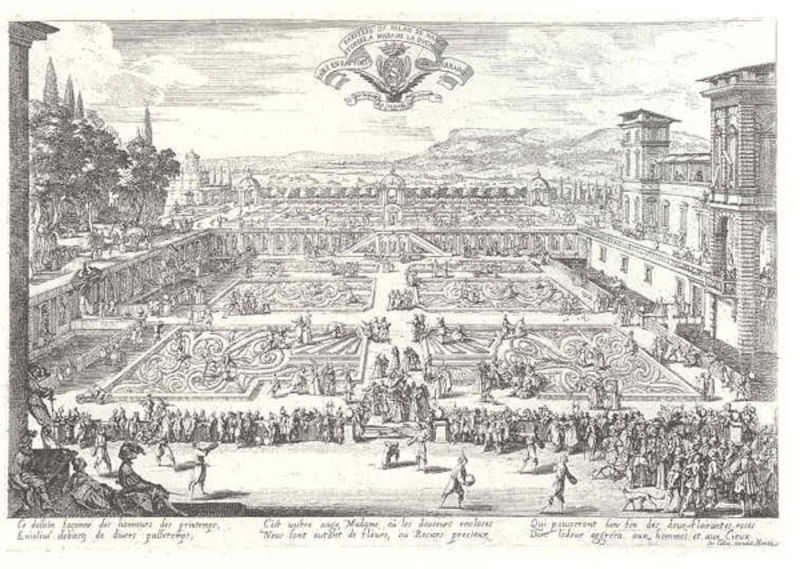
Titel: Der Schloßpark von Nancy
Künstler: Jacques Callot
Standort: Karlsruhe
Institution: Staatliche Kunsthalle Karlsruhe
Schlagwörter: baum, himmel, mann, schatten, wasser, weiß, wolken, bäume, frauen, landschaft, menschen, sitzen, stadt, blumen, fenster, frankreich, frau, grau, hintergrund, männer, schwarz, säule, säulen, zeichnung, anlage, gebäude, haus, hund, hunde, park, parkanlage, schloss, tiere, ball, fest, leute, masse, menge, versammlung, feier, gesichter, wand, architektur, barock, stein, ferne, horizont, häuser, hügel, natur, pappel, pappeln, weite, busch, büsche, kirche, wege, boden, sitzend, stehend, adel, personen, pflanzen, theater, england, krone, renaissance, tal, wald, brunnen, kinder, turm, garten, zypressen, terrasse, holzschnitt, schrift, ansicht, fassade, italien, vedute, zuschauer, fahne, berge, mauer, grafik, graphik, hecke, hof, kutsche, platz, inszenierung, pilaster, französisch, kuppel, frakreich, treppe, treppen, gefolge, kaiser, könig, soldaten, karten, symmetrie, inschrift, ornamente, bedienstete, stufen, bauer, symetrie, eingang, gang, innenhof, burg, türme, palast, palazzo, kohle, symmetrisch, druck, schwarz weiß, radierung, stich, illustration, text, soldat, auflauf, bürger, beschriftung, volk, bleistift, menschenmenge, arkaden, französich, portal, wappen, villa, geometrisch, mauern, residenz, lust, mittelalter, historienmalerei, beete, rabatte, garden, boskett, parterre, plan, gärten, königlich, spiele, königin, pavillon, aufklärung, prunk, kupferstich, terrassen, geometrie, symetrisch, bau, handschrift, labyrinth, ludwig, toskana, nischen, versailles, hofgarten, barockgarten, gänge, versaille, gartenanlage, schlosspark, gartenarchitektur, hecken, potsdam, stadtpark, rabatten, schlossgarten, gartenkunst, irrgarten, parl, schriftband, begrenzung, einzug, aufmarsch, ballspiel, kupfersich, anzeige, schlosss, untertanen, französischer garten, geometri, francaise, harten, people, renesance, gaten, belustigung, stadtpanorama, francais, ß, ü, ae, sanssoucis, error, wahlspruch, lanp, parterrre, ho, garen terrassen, gartrn, htzdjzz, soldatne, labyrinthe, banquette, historischer garten, barockszene, höfische malerei, mittealalter, palastgarten, subskription, hofgefolge, formschnitt, luis xvi